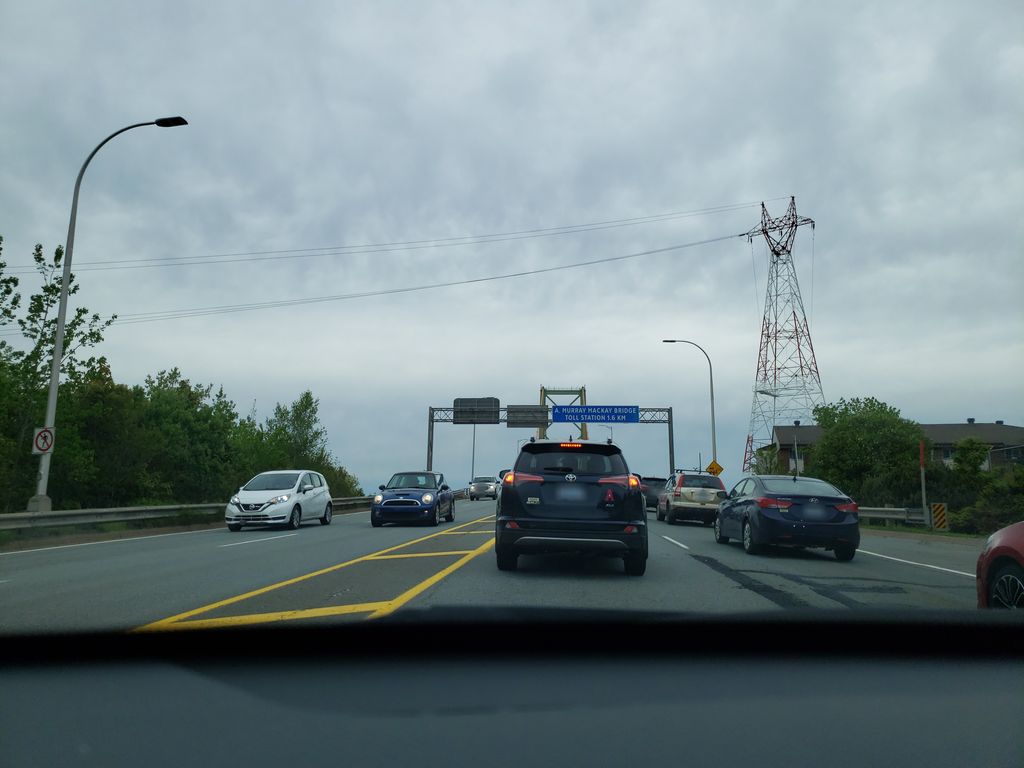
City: halifax